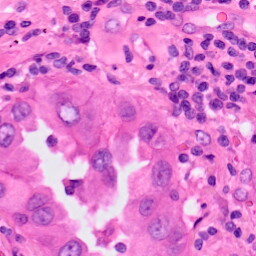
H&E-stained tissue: Lung